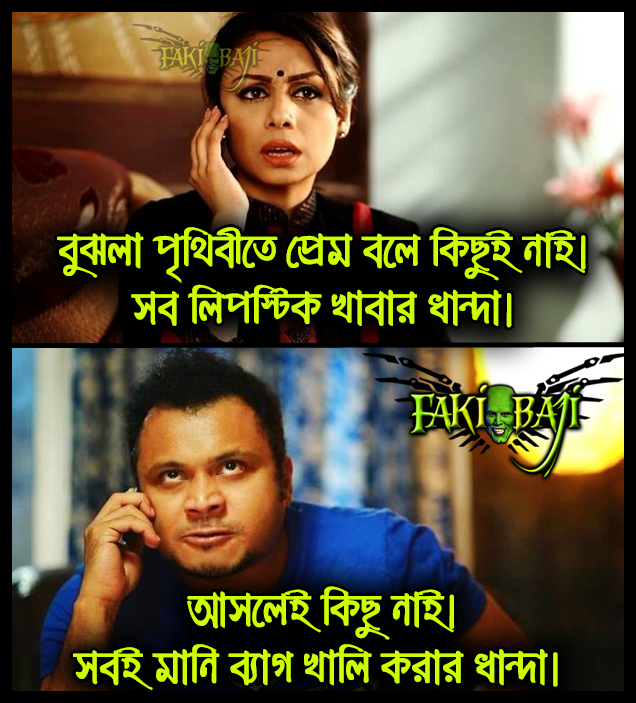
Caption: বুঝলা পৃথিবীতে প্রেম বলতে কিছুই নাই। সব লিপস্টিক খাবার ধান্দা। আস্লেই কিছু নাই। সবই মানি ব্যাগ খাকি করার ধান্দা।
Label: non-hate